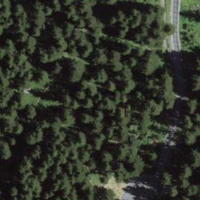
EUNIS habitat code: 43
Species observed at this site:
Geum rivale